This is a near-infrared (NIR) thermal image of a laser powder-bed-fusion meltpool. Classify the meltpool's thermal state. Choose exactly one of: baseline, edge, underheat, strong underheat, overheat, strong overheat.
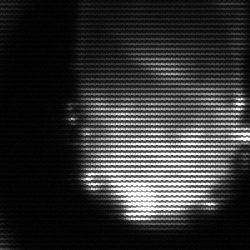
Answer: baseline